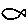
Label: fish